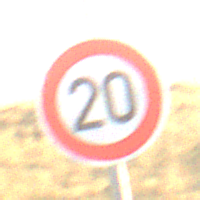
Verkehrszeichen: Geschwindigkeit20
Umgebung: Outdoor, Nature
Tageszeit: SunriseSunset
Wetter: Clear
Licht: Natural
Jahreszeit: NotSpecified
Kontrast: LowContrast